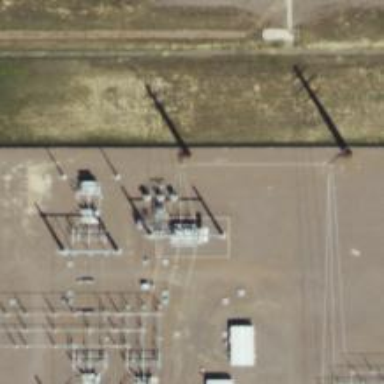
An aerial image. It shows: Power tower.